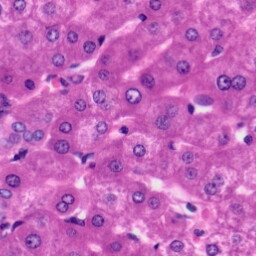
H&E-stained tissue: Liver